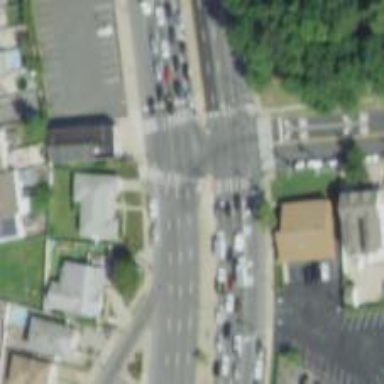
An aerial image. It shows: Footway located on traffic island.